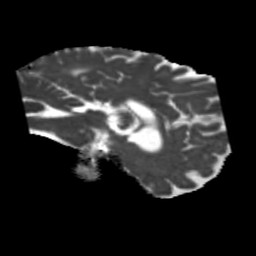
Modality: MD
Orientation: sagittal
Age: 51
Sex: female
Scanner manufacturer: siemens
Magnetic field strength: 3 T
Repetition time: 5.25 s
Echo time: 0.08 s